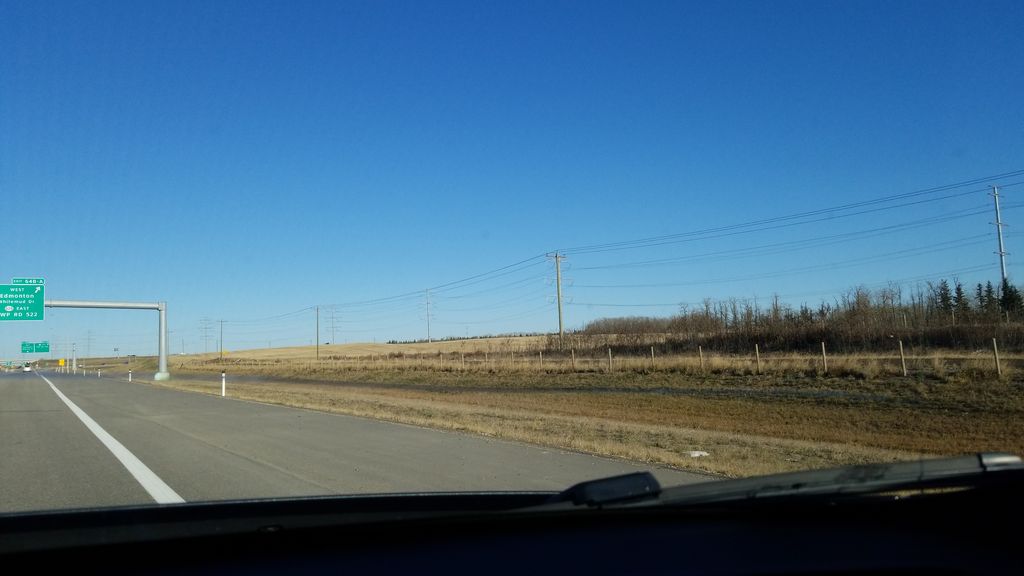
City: edmonton